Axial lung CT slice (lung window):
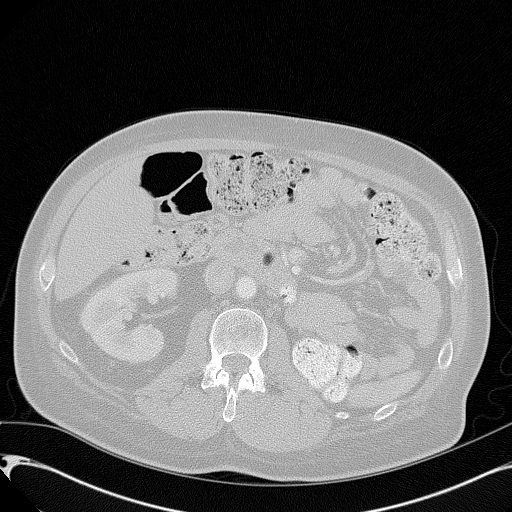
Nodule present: no